Interaction volume radius: 10 \u00c5
Interaction volume height: 40 \u00c5
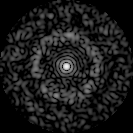
Disorder parameter: 0.8569